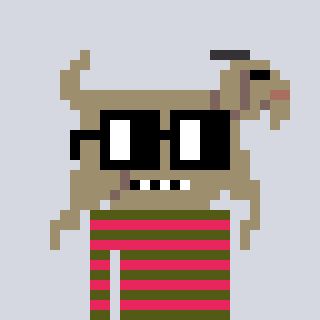
a pixel art character with square black glasses, a goat-shaped head and a redpinkish-colored body on a cool background